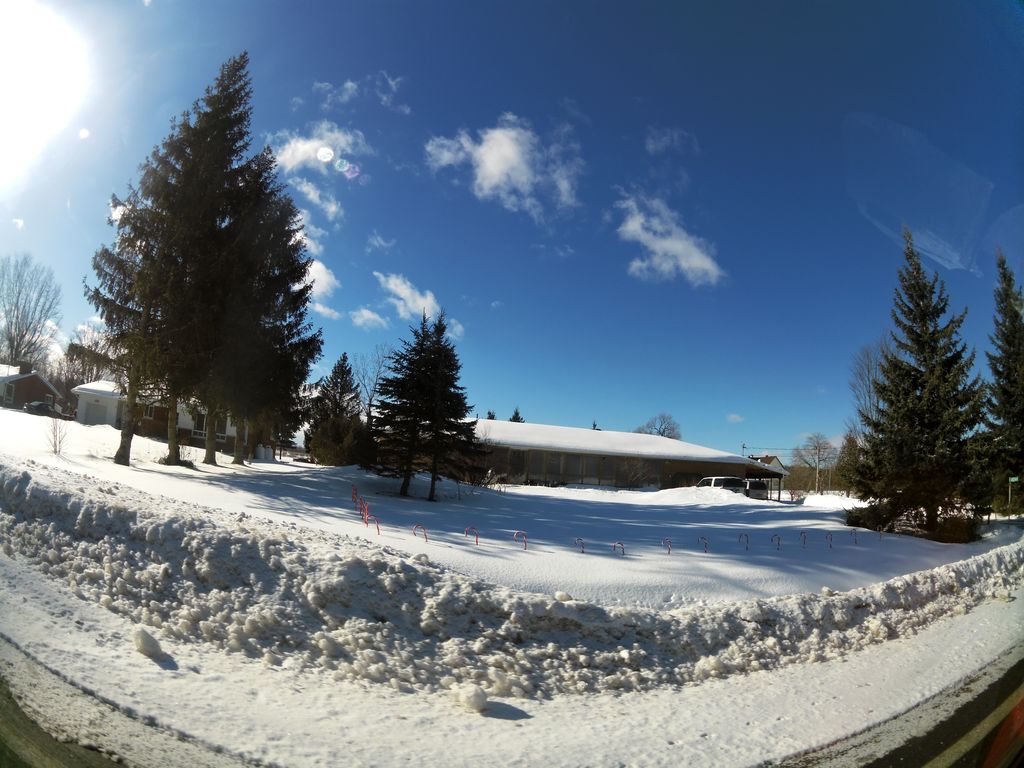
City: ottawa-gatineau